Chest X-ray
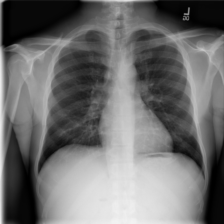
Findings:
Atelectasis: negative
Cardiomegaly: negative
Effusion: negative
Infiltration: negative
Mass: negative
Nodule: negative
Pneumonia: negative
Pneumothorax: negative
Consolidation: negative
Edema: negative
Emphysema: negative
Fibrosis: negative
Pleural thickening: negative
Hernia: negative